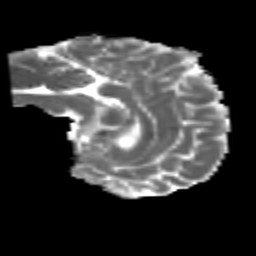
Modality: MD
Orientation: sagittal
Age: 29
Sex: male
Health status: healthy